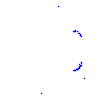
Particle: proton